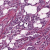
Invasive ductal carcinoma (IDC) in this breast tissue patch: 1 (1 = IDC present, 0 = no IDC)